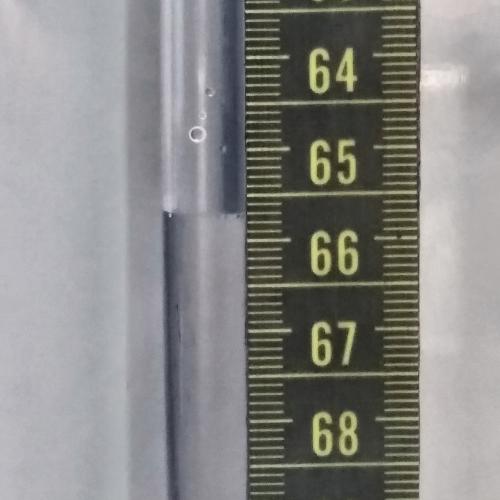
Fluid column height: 65.7 cm